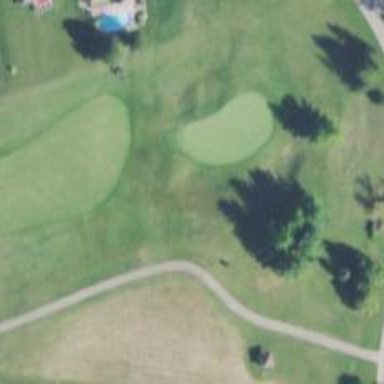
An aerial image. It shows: View of golf hole.